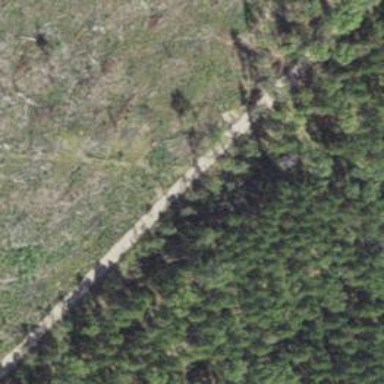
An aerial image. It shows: Abandoned historic railway track with grade1 tracktype.